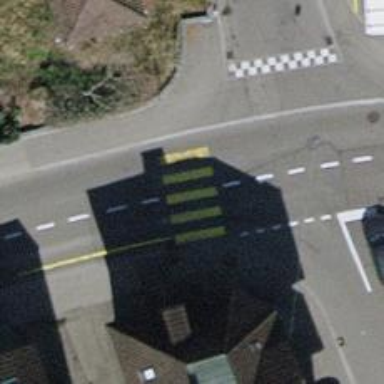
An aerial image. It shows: Uncontrolled crossing on the road.